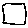
Label: square